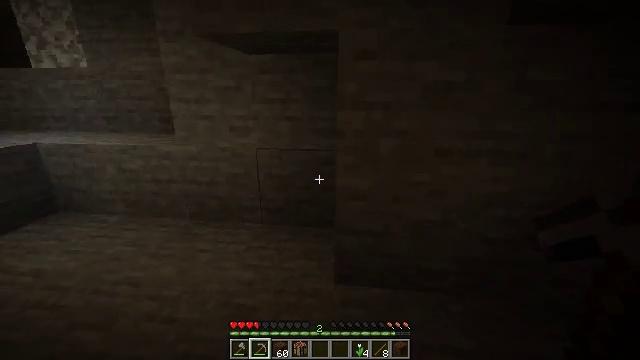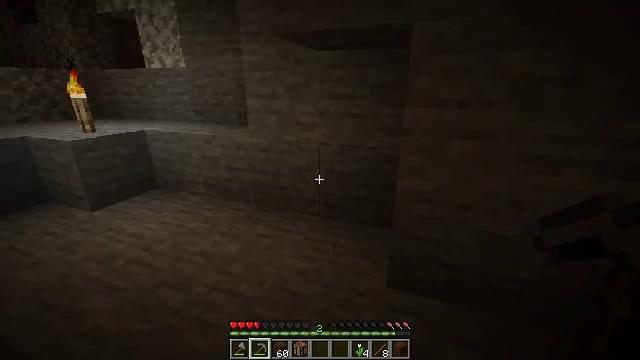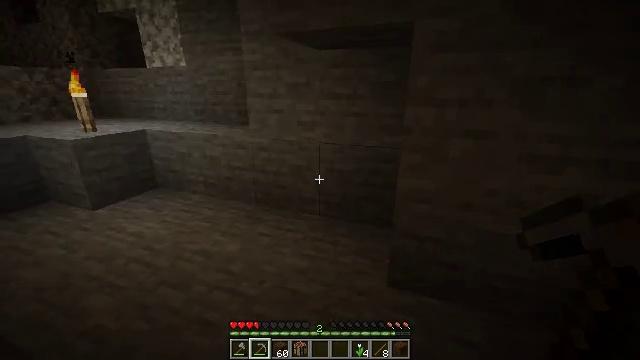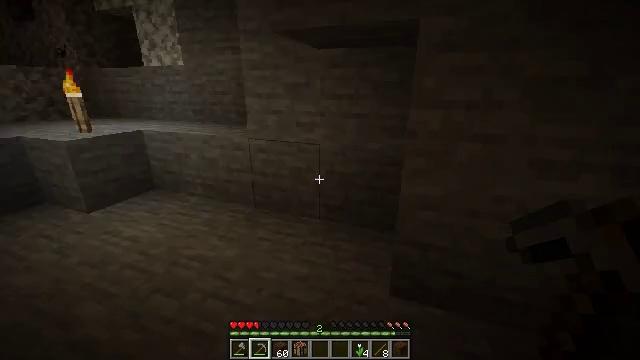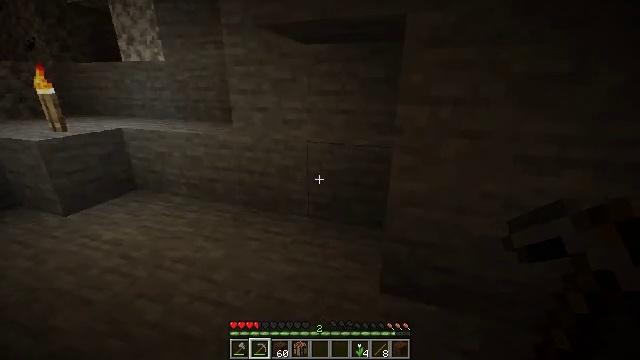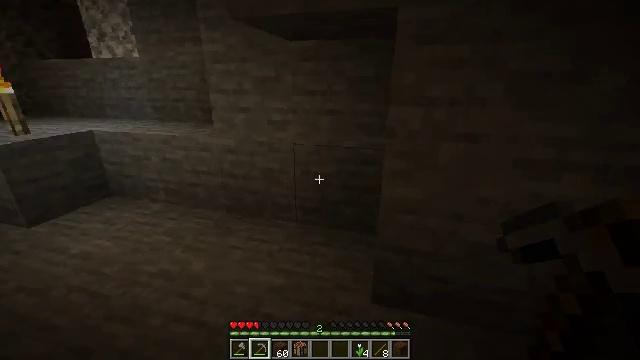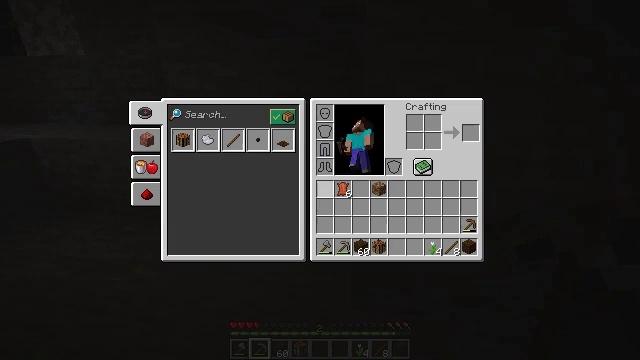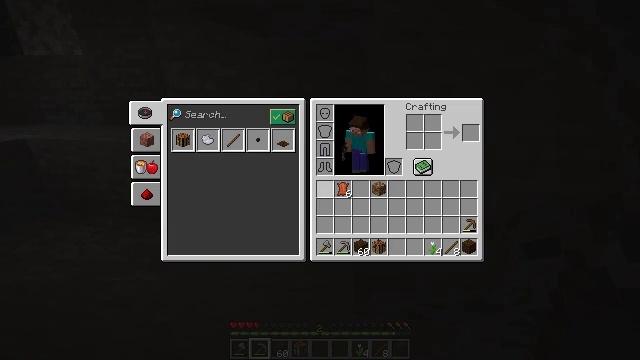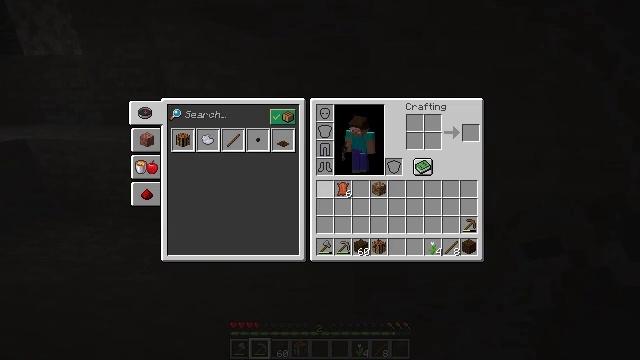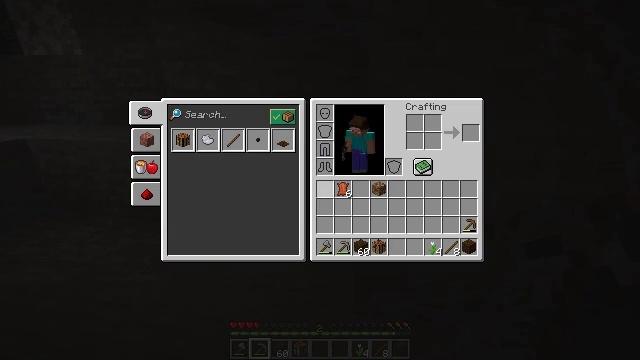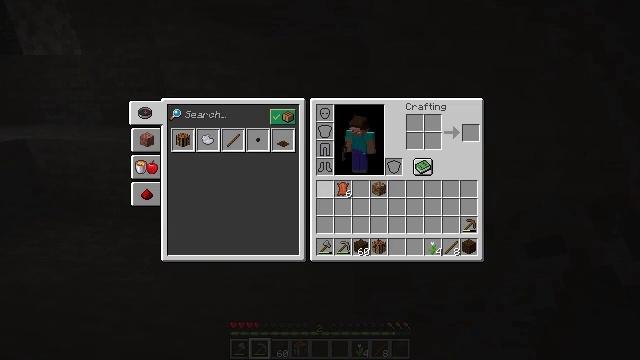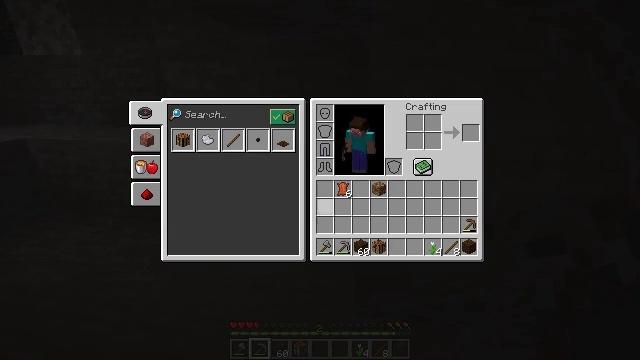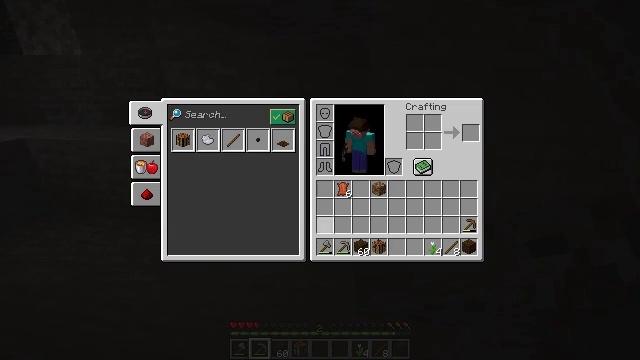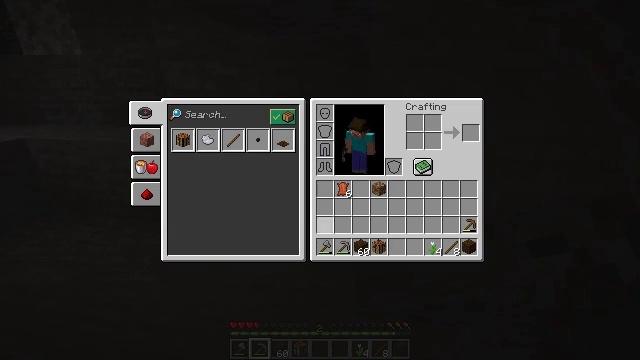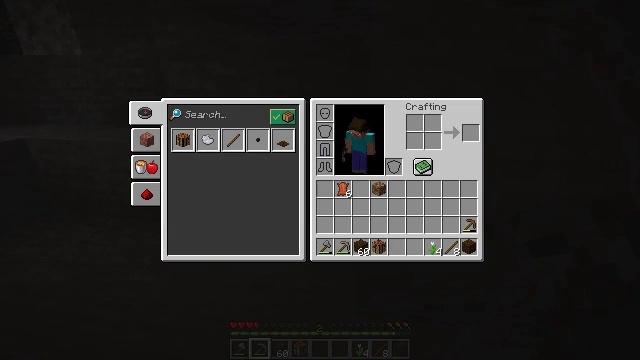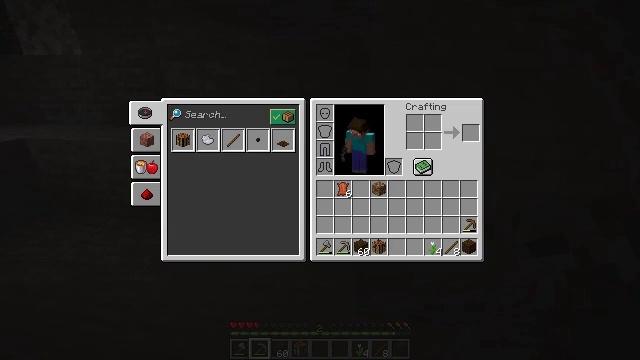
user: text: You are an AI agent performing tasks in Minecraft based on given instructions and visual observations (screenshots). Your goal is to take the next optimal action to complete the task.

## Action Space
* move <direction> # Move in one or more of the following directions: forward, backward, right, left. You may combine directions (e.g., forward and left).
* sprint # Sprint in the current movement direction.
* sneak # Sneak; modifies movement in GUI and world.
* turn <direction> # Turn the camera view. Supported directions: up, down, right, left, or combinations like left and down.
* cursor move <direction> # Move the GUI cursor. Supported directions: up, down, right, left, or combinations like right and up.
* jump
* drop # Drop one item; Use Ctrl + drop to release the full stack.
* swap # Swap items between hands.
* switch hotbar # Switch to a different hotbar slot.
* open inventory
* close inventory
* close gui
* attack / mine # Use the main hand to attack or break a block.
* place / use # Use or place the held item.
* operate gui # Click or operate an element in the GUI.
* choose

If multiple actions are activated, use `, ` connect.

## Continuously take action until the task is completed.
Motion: motion action
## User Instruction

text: Open the furnace and cook beef.
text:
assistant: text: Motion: turn left
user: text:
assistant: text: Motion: no_op
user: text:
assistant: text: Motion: move forward
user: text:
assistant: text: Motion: move forward, turn right
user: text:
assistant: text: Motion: turn right
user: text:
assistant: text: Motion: turn right, close inventory
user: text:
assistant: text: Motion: close inventory
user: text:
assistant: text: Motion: close inventory
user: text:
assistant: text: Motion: close inventory
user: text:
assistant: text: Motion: sneak, cursor move down, open gui
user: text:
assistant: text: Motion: sneak, cursor move down
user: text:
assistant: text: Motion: sneak, cursor move down
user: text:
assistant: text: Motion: sneak
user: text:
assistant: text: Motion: sneak, cursor move left
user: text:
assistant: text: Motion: sneak, cursor move left and up
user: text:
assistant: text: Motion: sneak, cursor move left and up
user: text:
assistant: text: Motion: sneak, cursor move left and up
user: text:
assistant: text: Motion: sneak, cursor move left
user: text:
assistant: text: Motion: sneak, cursor move left
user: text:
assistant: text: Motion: sneak
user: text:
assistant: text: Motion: sneak, cursor move up
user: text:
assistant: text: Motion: no_op
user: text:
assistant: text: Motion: cursor move up
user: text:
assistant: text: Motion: no_op
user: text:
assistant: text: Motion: no_op
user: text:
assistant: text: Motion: no_op
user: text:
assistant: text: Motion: no_op
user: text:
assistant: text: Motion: cursor move right
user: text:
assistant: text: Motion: cursor move right and down
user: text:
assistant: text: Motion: cursor move right and down